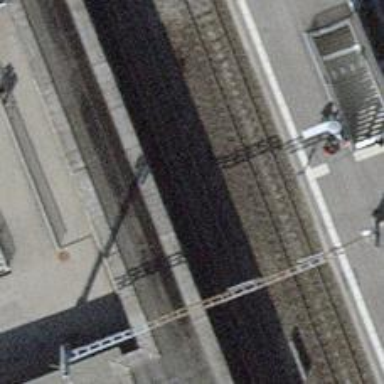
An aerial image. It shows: Railway stop with public transport stop position.